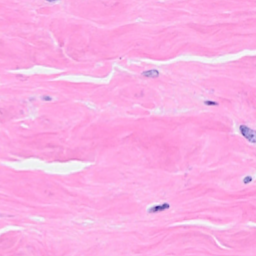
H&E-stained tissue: Breast